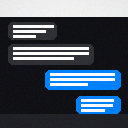
Screen state: on